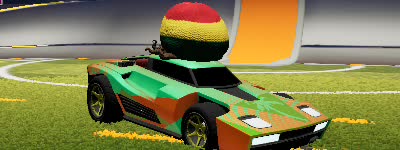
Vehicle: breakout